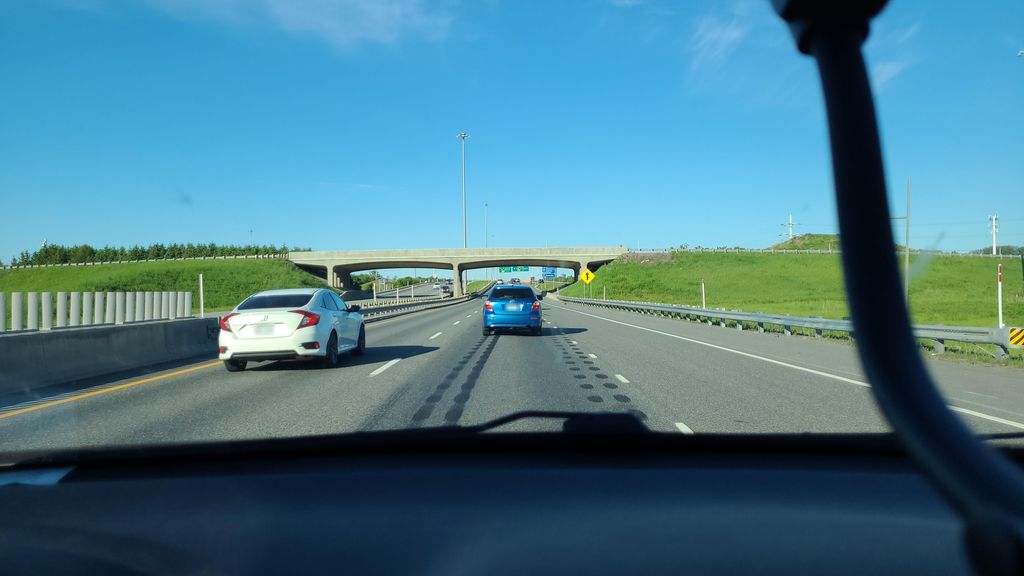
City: quebec_city